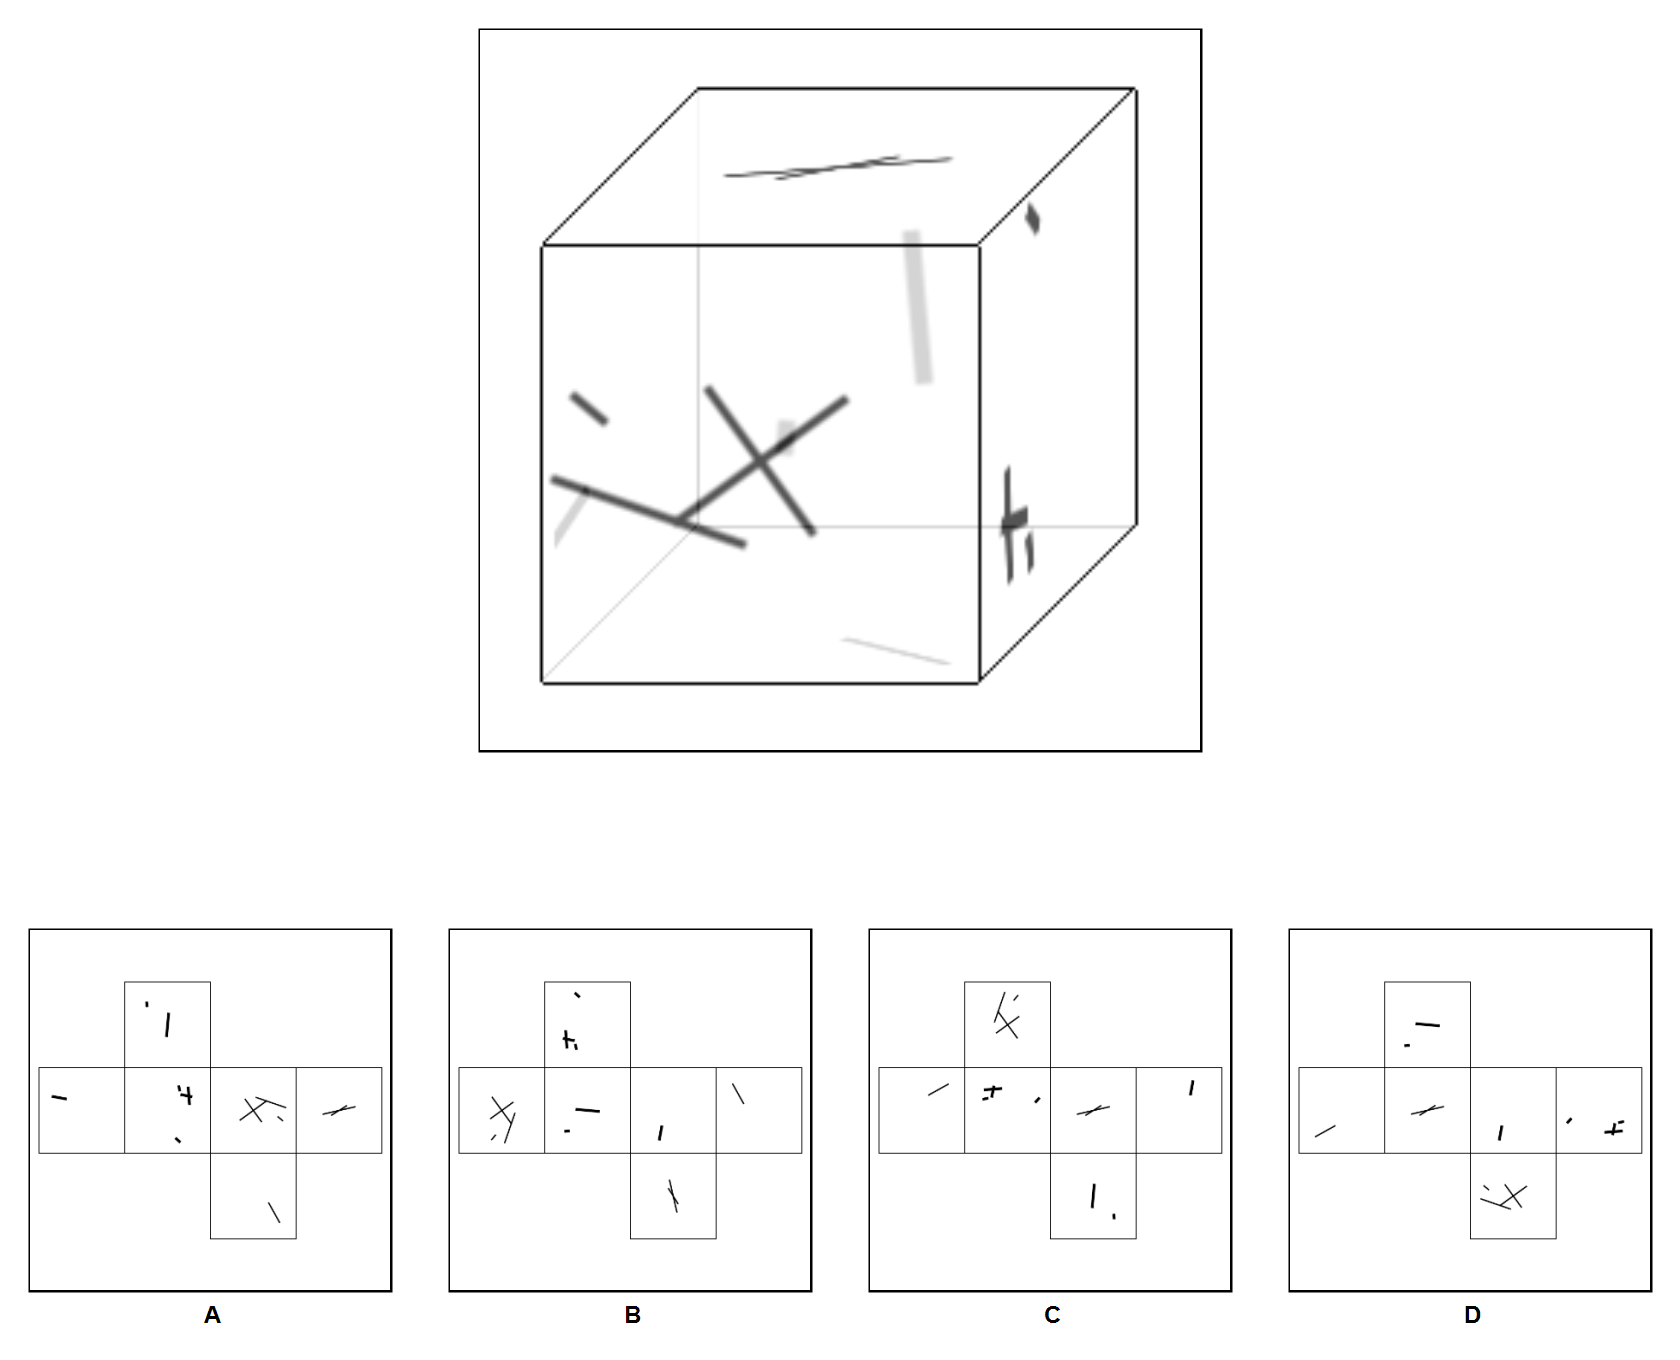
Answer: C